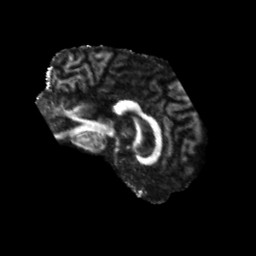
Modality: FA
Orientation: sagittal
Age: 72
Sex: male
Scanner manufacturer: siemens
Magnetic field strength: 3 T
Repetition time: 5.25 s
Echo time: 0.08 s